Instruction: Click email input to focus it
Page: traveler
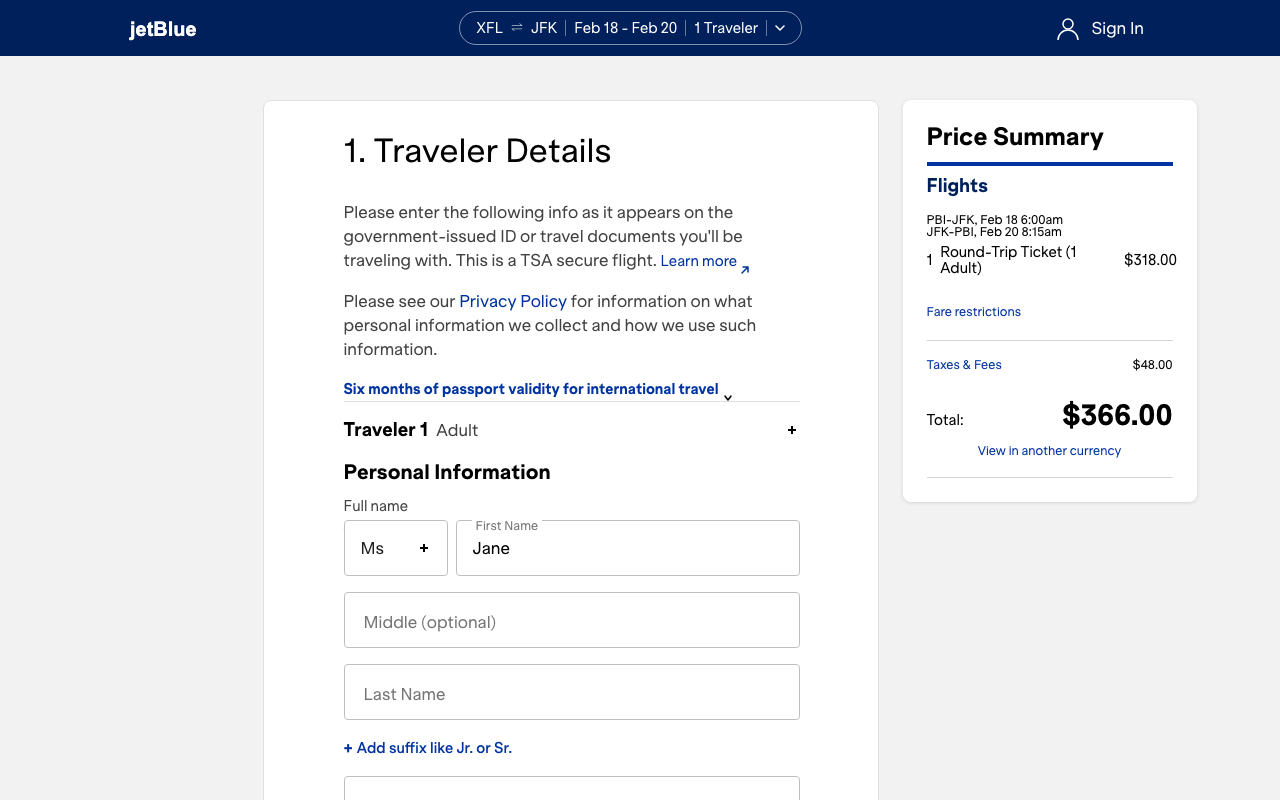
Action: click